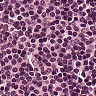
Metastatic tissue present: no